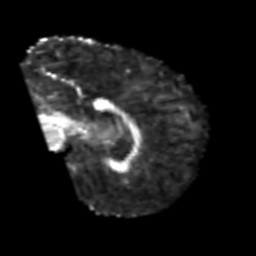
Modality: FA
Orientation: sagittal
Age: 50
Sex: male
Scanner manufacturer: siemens
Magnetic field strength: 3 T
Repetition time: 6.1 s
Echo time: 0.101 s